Group 1:
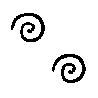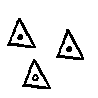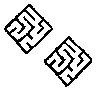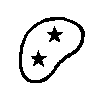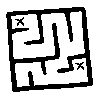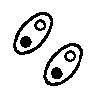
Group 2:
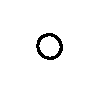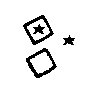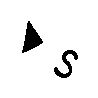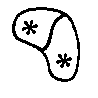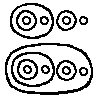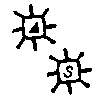
Rule separating the two groups: Two of the same object are enclosed in the same space (there is a path between them) vs. not so.
Concepts: identical, imagined_line_or_curve, nesting, recursion, same, same_shape, separated_regions
Comments: An "object" is everything within some black boundary.
Author: Aaron David Fairbanks